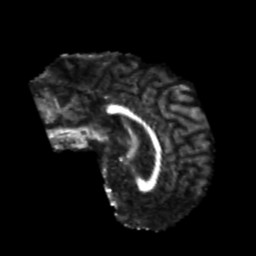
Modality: FA
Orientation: sagittal
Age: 21
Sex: male
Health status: healthy
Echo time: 0.074 s